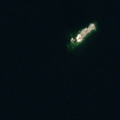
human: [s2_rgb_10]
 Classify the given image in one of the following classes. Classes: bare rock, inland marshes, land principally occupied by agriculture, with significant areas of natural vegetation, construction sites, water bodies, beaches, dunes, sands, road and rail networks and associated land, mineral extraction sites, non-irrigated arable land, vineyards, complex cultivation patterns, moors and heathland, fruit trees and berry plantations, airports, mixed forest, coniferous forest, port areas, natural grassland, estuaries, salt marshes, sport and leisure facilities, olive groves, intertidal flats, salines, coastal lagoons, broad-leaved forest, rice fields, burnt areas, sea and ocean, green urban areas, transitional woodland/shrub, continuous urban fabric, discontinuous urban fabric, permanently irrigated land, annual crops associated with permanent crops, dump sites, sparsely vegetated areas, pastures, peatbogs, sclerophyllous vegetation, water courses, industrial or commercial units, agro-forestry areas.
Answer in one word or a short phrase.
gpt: sea and ocean